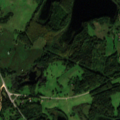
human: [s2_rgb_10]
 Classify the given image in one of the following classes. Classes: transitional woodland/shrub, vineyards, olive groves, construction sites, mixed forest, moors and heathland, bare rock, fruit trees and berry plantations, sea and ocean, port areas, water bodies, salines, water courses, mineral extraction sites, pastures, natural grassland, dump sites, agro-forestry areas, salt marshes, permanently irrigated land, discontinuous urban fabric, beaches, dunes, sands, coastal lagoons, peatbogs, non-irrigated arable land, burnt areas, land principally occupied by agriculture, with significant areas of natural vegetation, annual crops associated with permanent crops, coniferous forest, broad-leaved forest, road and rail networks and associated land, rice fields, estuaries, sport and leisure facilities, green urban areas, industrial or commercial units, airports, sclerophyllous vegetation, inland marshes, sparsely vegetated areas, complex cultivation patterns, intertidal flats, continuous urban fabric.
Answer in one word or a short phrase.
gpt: pastures, land principally occupied by agriculture, with significant areas of natural vegetation, broad-leaved forest, mixed forest, water bodies